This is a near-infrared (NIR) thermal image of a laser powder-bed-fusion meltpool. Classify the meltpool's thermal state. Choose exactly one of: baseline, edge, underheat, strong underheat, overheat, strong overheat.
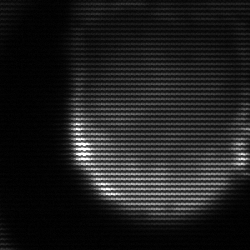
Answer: edge